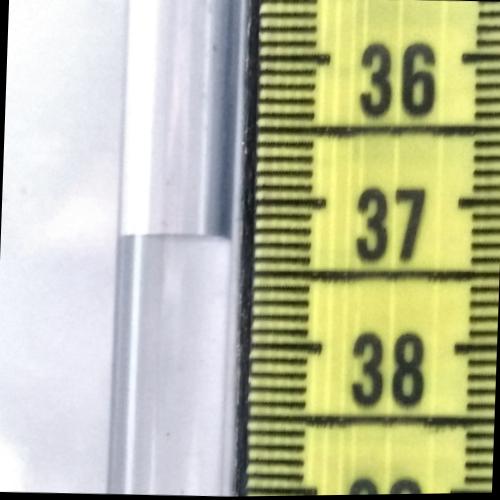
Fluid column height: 37.3 cm